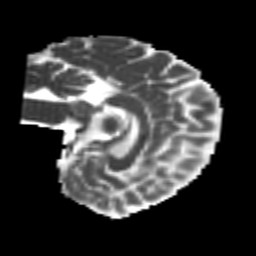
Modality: MD
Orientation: sagittal
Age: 25
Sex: female
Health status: healthy
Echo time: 0.074 s